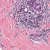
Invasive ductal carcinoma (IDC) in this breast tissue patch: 0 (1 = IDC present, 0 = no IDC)